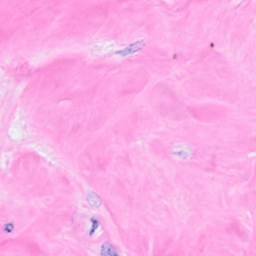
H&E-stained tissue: Breast